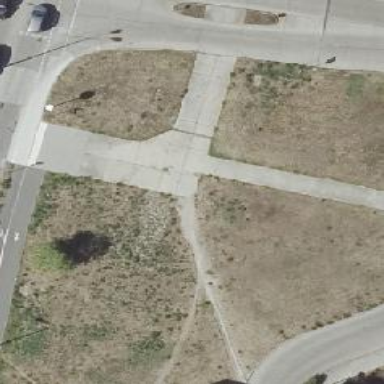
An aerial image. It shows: Concrete footway.